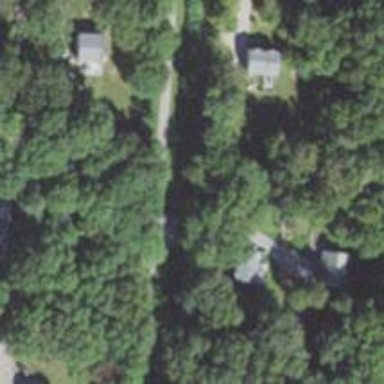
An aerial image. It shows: Residential driveway designated as service road.